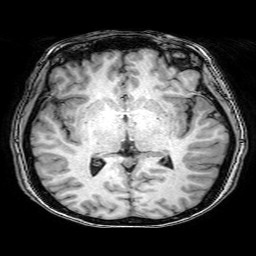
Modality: T1w
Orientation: coronal
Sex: female
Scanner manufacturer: philips
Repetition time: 0.00812 s
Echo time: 0.00372 s